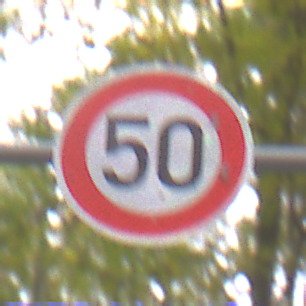
Verkehrszeichen: Geschwindigkeit50
Umgebung: Outdoor, Nature
Tageszeit: Midday
Wetter: Overcast
Licht: Natural
Jahreszeit: NotSpecified
Kontrast: LowContrast